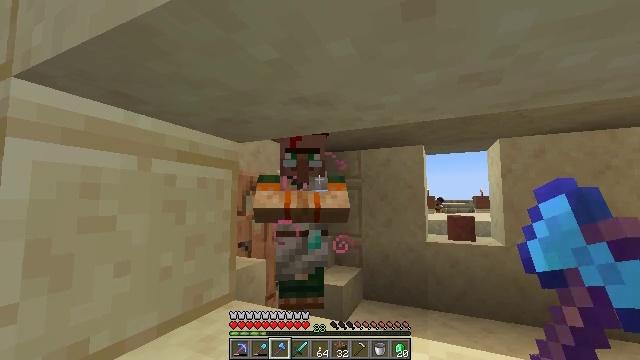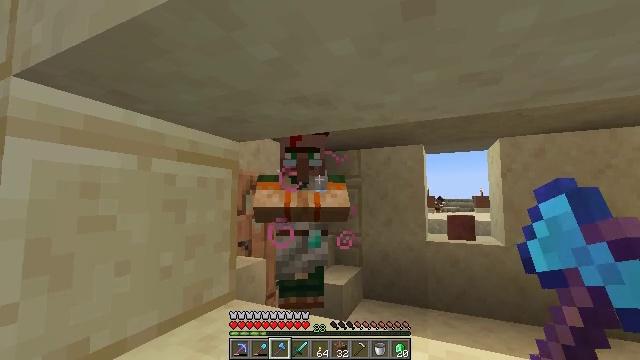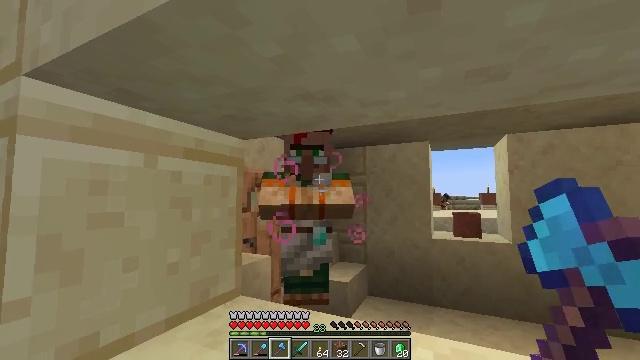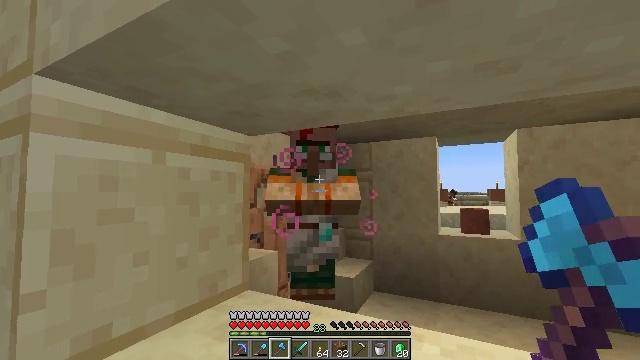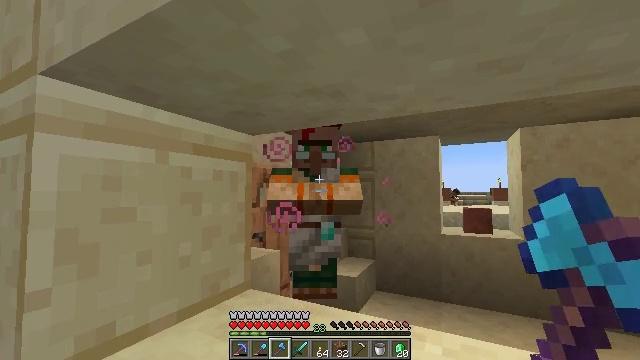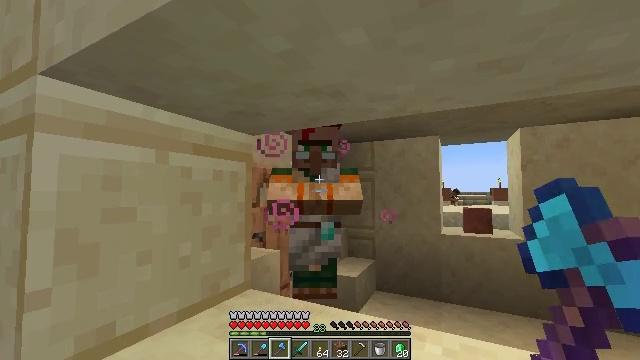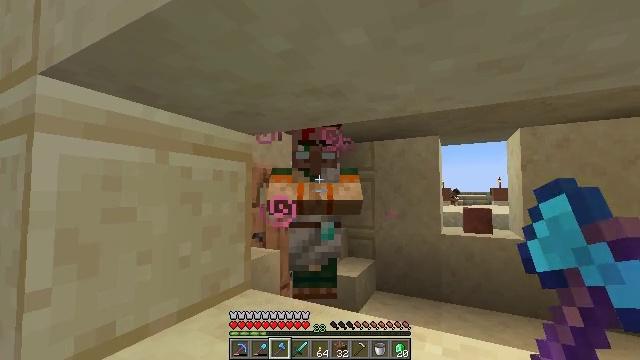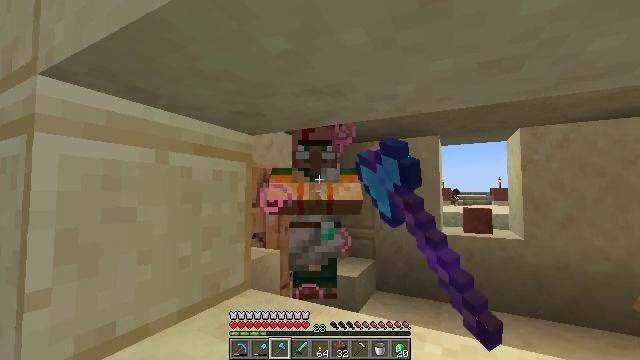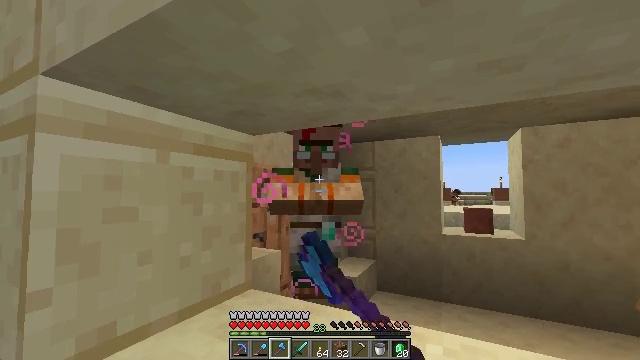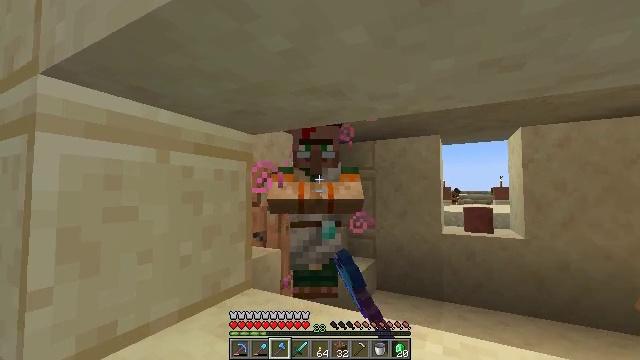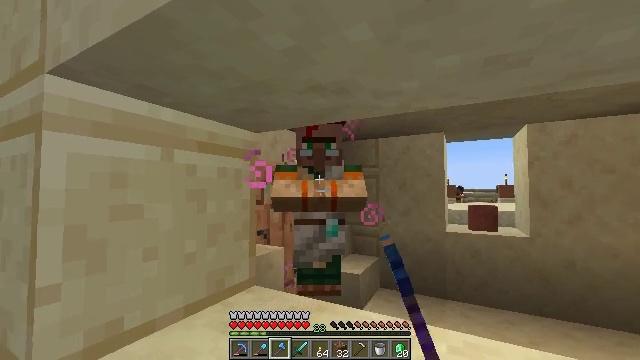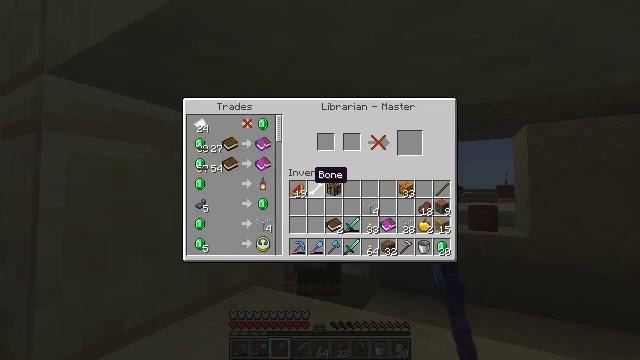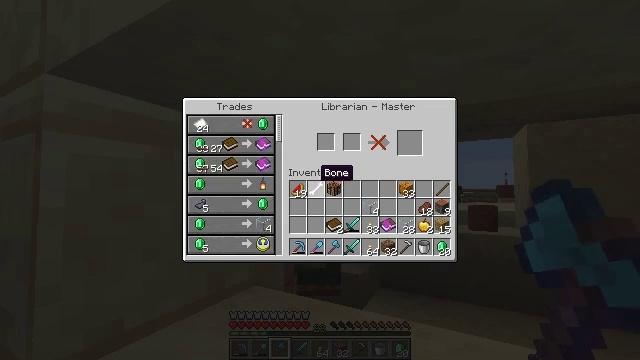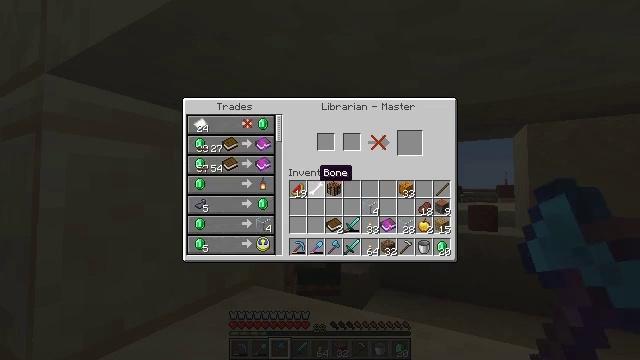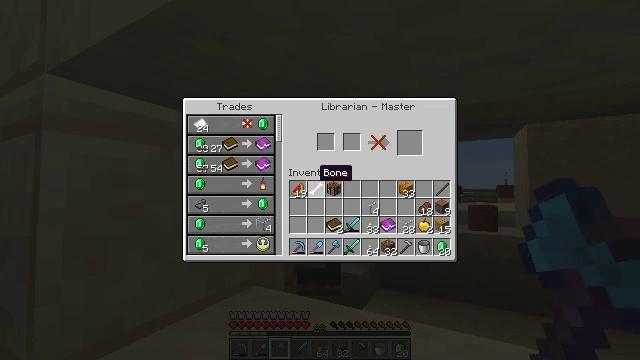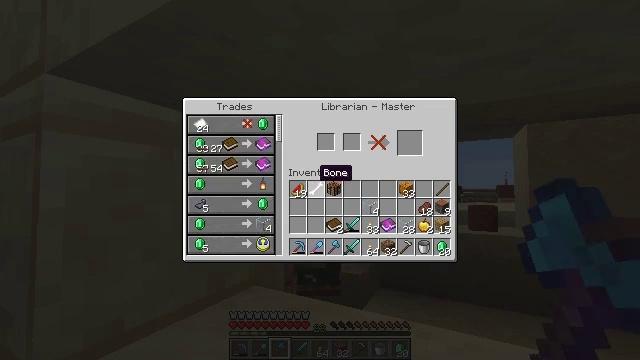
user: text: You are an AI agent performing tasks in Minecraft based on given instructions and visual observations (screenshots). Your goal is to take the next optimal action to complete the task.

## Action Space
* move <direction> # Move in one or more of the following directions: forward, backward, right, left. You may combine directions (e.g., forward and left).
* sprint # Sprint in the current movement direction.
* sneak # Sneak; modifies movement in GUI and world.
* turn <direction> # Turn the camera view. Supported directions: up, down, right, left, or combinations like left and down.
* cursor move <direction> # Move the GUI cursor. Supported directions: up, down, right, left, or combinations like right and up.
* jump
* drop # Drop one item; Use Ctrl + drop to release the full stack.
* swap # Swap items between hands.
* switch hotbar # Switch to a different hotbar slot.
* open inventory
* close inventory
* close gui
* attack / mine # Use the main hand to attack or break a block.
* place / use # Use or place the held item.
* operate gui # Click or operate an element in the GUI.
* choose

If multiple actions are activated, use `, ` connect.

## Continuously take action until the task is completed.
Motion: motion action
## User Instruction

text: Drop a glass block.
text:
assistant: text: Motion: no_op
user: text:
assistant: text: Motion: turn left
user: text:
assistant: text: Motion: turn left
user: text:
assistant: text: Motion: no_op
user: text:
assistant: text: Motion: no_op
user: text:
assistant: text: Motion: use / place
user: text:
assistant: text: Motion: use / place
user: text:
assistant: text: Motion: use / place
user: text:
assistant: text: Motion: no_op
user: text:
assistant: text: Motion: no_op
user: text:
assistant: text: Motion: cursor move left, open gui
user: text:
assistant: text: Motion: no_op
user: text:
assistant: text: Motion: no_op
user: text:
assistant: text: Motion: no_op
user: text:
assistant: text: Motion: no_op
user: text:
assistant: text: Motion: no_op
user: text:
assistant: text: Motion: no_op
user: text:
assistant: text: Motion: cursor move left
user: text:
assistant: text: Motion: cursor move left
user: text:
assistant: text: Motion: cursor move left
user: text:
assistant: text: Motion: no_op
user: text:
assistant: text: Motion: no_op
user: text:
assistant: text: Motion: no_op
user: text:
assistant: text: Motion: no_op
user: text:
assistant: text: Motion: no_op
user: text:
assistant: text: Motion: no_op
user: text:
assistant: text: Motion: no_op
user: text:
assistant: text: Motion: no_op
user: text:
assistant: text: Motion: no_op
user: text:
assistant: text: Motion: no_op